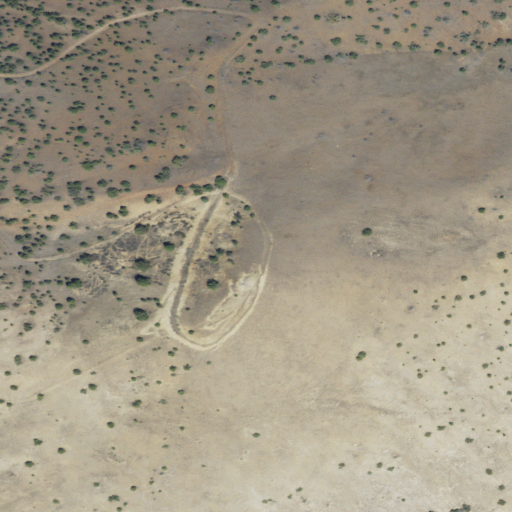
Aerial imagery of mountain in Oregon named Sargent Butte containing grassland, shrub, open development, and low intensity development